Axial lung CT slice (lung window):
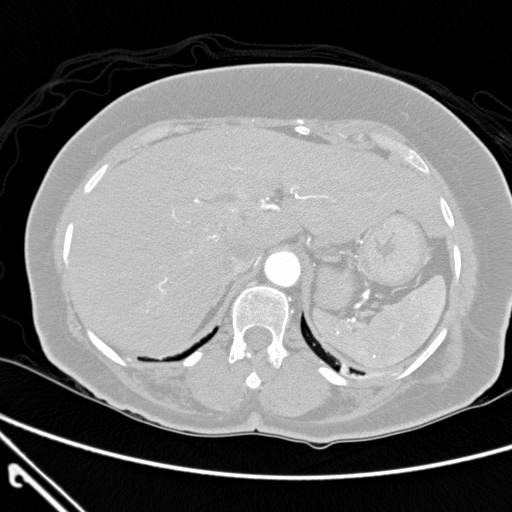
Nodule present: no